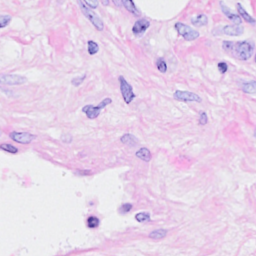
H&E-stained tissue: Breast